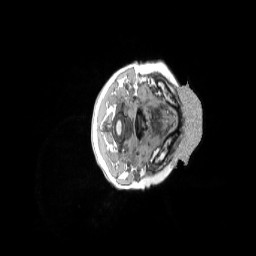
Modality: T1w
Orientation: axial
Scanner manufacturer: siemens
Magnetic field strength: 3 T
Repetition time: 2.3 s
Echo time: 0.0033 s